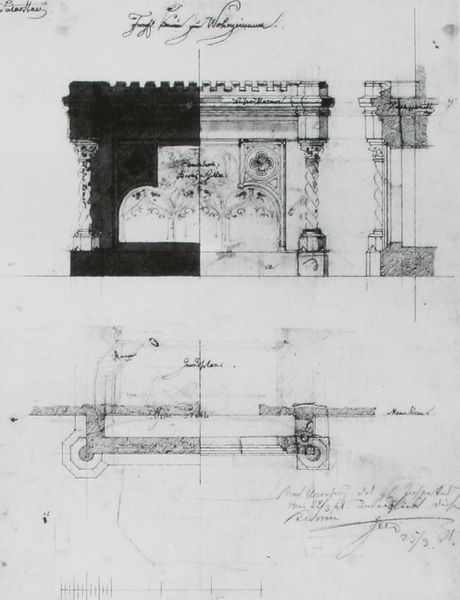
Titel: Wittelsbacher Palast, München, Kamin im Wohnzimmer
Künstler: Friedrich von Gärtner
Standort: München
Institution: Architekturmuseum der Technischen Universität
Schlagwörter: feder, weiß, fenster, grau, schwarz, skizze, säule, säulen, zeichnung, gebäude, haus, masse, wand, architektur, barock, blatt, kamin, turm, balkon, schrift, papier, wohnzimmer, bogen, mauer, rundbogen, treppe, ornamente, geländer, podest, tor, zinnen, bögen, eingang, gang, tusche, gewölbe, burg, kreuz, türme, schwarz-weiß, kuppe, schraffur, text, beschriftung, bleistift, entwurf, gedreht, altar, arkaden, sims, obergarden, rosette, plan, basis, querschnitt, spirale, bau, handschrift, bauten, gebälk, zinne, triumphbogen, grundriss, maßwerk, aufriss, bauplan, hinweis, srchitektur, atrium, fundament, vorhalle, bauskizze, beschriftet, vierung, hinweise, anmerkung, seule, technisch, ausguck, kreutz, freimaurer, s/w, scharzweiss, davinci, helix, gedrehte, plan grundriss, tordiert, grundrisss, freimaurerisch, salomonische saäule